【题型】选择题　【知识点】函数　【难度】medium
在同一平面直角坐标系中，函数 \( y = f(x) \) 及其导函数 \( y = f'(x) \) 的图象如图所示，已知两图象有且仅有一个公共点 \( (0,1) \)，则（）

A. 函数 \( y = f(x) + x \) 的最小值为 1

B. 函数 \( y = \frac{f(x)}{e^x} \) 的最小值为 1

C. 函数 \( y = f(x) \cdot e^x \) 的最小值为 1

D. 函数 \( y = \frac{e^x}{f(x)} \) 的最小值为 1
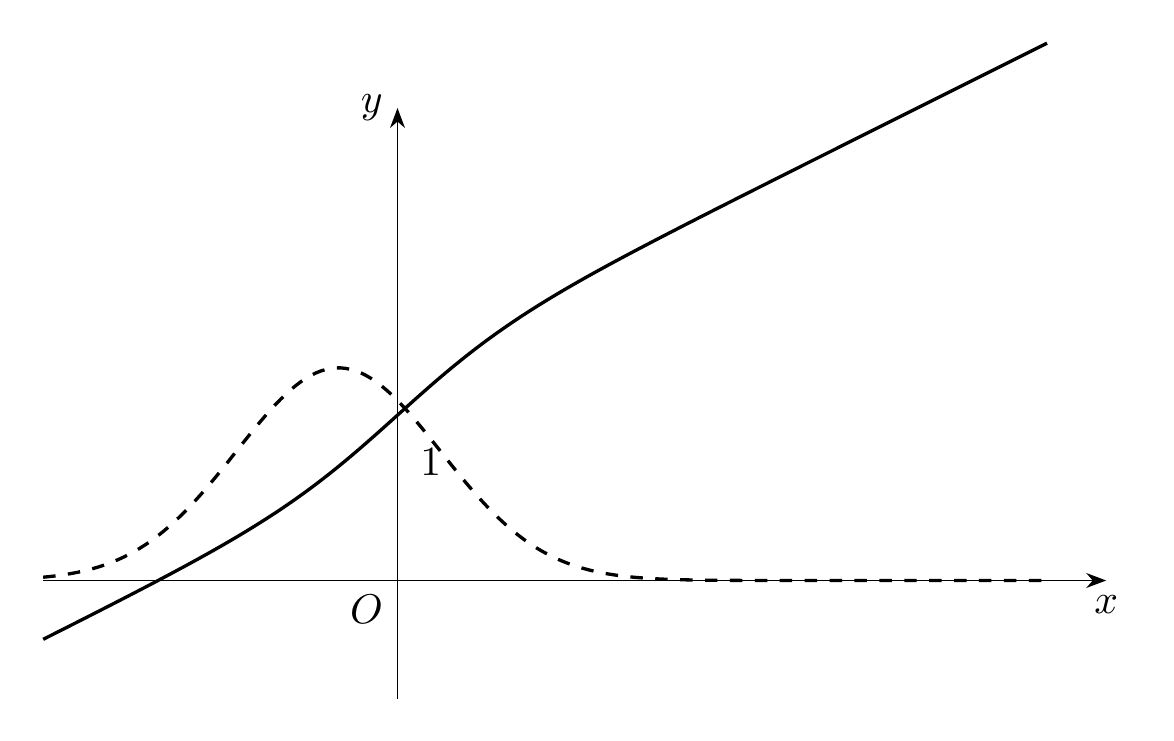
【解答】
【答案】\( D \)

【分析】根据图象分辨 \( y = f(x) \) 和 \( y = f'(x) \) 的图象，然后对各选项中函数求导，利用图象判断函数单调性即可一一判断。

【解答】解：由图可知，两个函数图象都在 \( x \) 轴上方，所以 \( f'(x) > 0 \)，即 \( f(x) \) 单调递增，
所以实线为 \( f(x) \) 的图象，虚线为 \( f'(x) \) 的图象，且 \( f(0) = f'(0) = 1 \)。

对 A，\( y' = f'(x) + 1 > 1 \)，所以函数 \( y = f(x) + x \) 在定义域上单调递增，
所以当 \( x < 0 \) 时，\( y = f(x) + x < f(0) + 0 = 1 \)，故 A 错误；

对 B，由题可得，\( y' = \frac{f'(x) - f(x)}{e^x} \)，
由图可知，当 \( x < 0 \) 时，\( f'(x) - f(x) > 0 \)，当 \( x > 0 \) 时，\( f'(x) - f(x) < 0 \)，
所以函数 \( y = \frac{f(x)}{e^x} \) 在 \( (-\infty, 0) \) 上单调递增，在 \( (0, +\infty) \) 上单调递减，
所以当 \( x = 0 \) 时，函数取得最大值 \( y_{\max} = \frac{f(0)}{e^0} = 1 \)，故 B 错误；

对 C，由题，\( y' = [f'(x) + f(x)] e^x \)，由图可知 \( f(x) + f'(x) > 0 \)，
所以 \( y = f(x) \cdot e^x \) 在 \( \mathbb{R} \) 上单调递增，
所以当 \( x < 0 \) 时，\( y = f(x) \cdot e^x < f(0) \cdot e^0 = 1 \)，故 C 错误；

对 D，\( y' = \frac{e^x [f(x) - f'(x)]}{[f(x)]^2} \)，\( y'|_{x=0} = \frac{e^0 [f(0) - f'(0)]}{[f(0)]^2} = 0 \)，
由图可知，当 \( x < 0 \) 时，\( f(x) - f'(x) < 0 \)，当 \( x > 0 \) 时，\( f(x) - f'(x) > 0 \)，
所以 \( y = \frac{e^x}{f(x)} \) 在 \( (-\infty, 0) \) 上单调递减，在 \( (0, +\infty) \) 上单调递增，
所以当 \( x = 0 \) 时，函数取得最小值 \( y_{\min} = \frac{e^0}{f(0)} = 1 \)，故 D 正确。

故选：\( D \)。

【点评】本题考查了函数导数的综合应用，属于中档题。